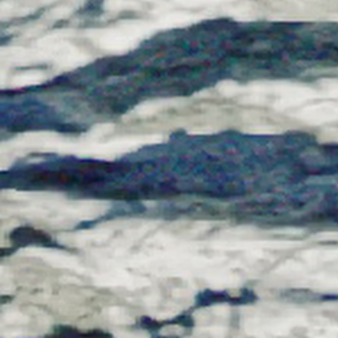
Label: other